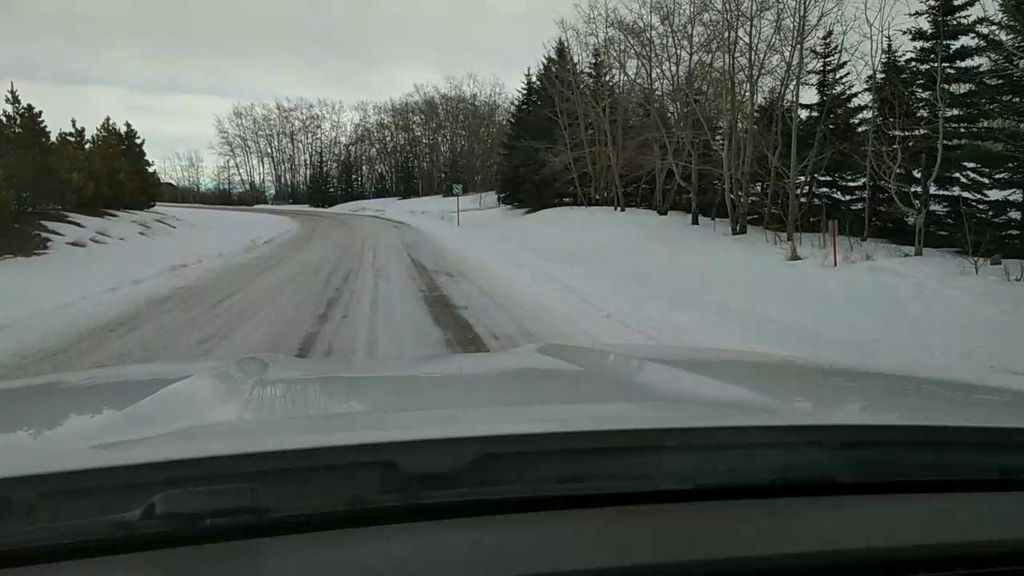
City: calgary